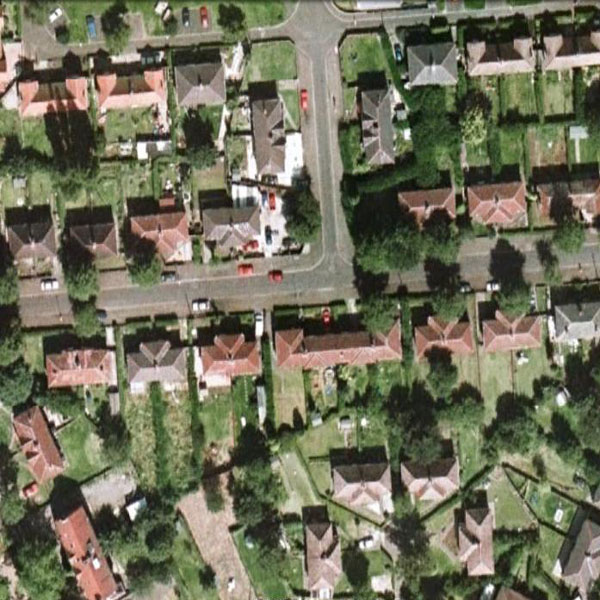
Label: Residential